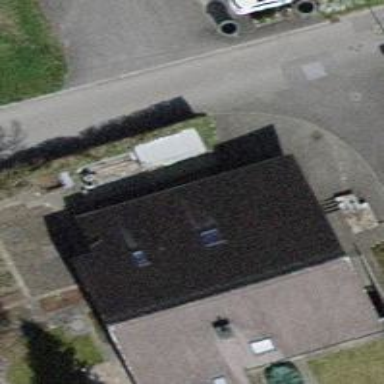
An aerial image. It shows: Building with tile roof.